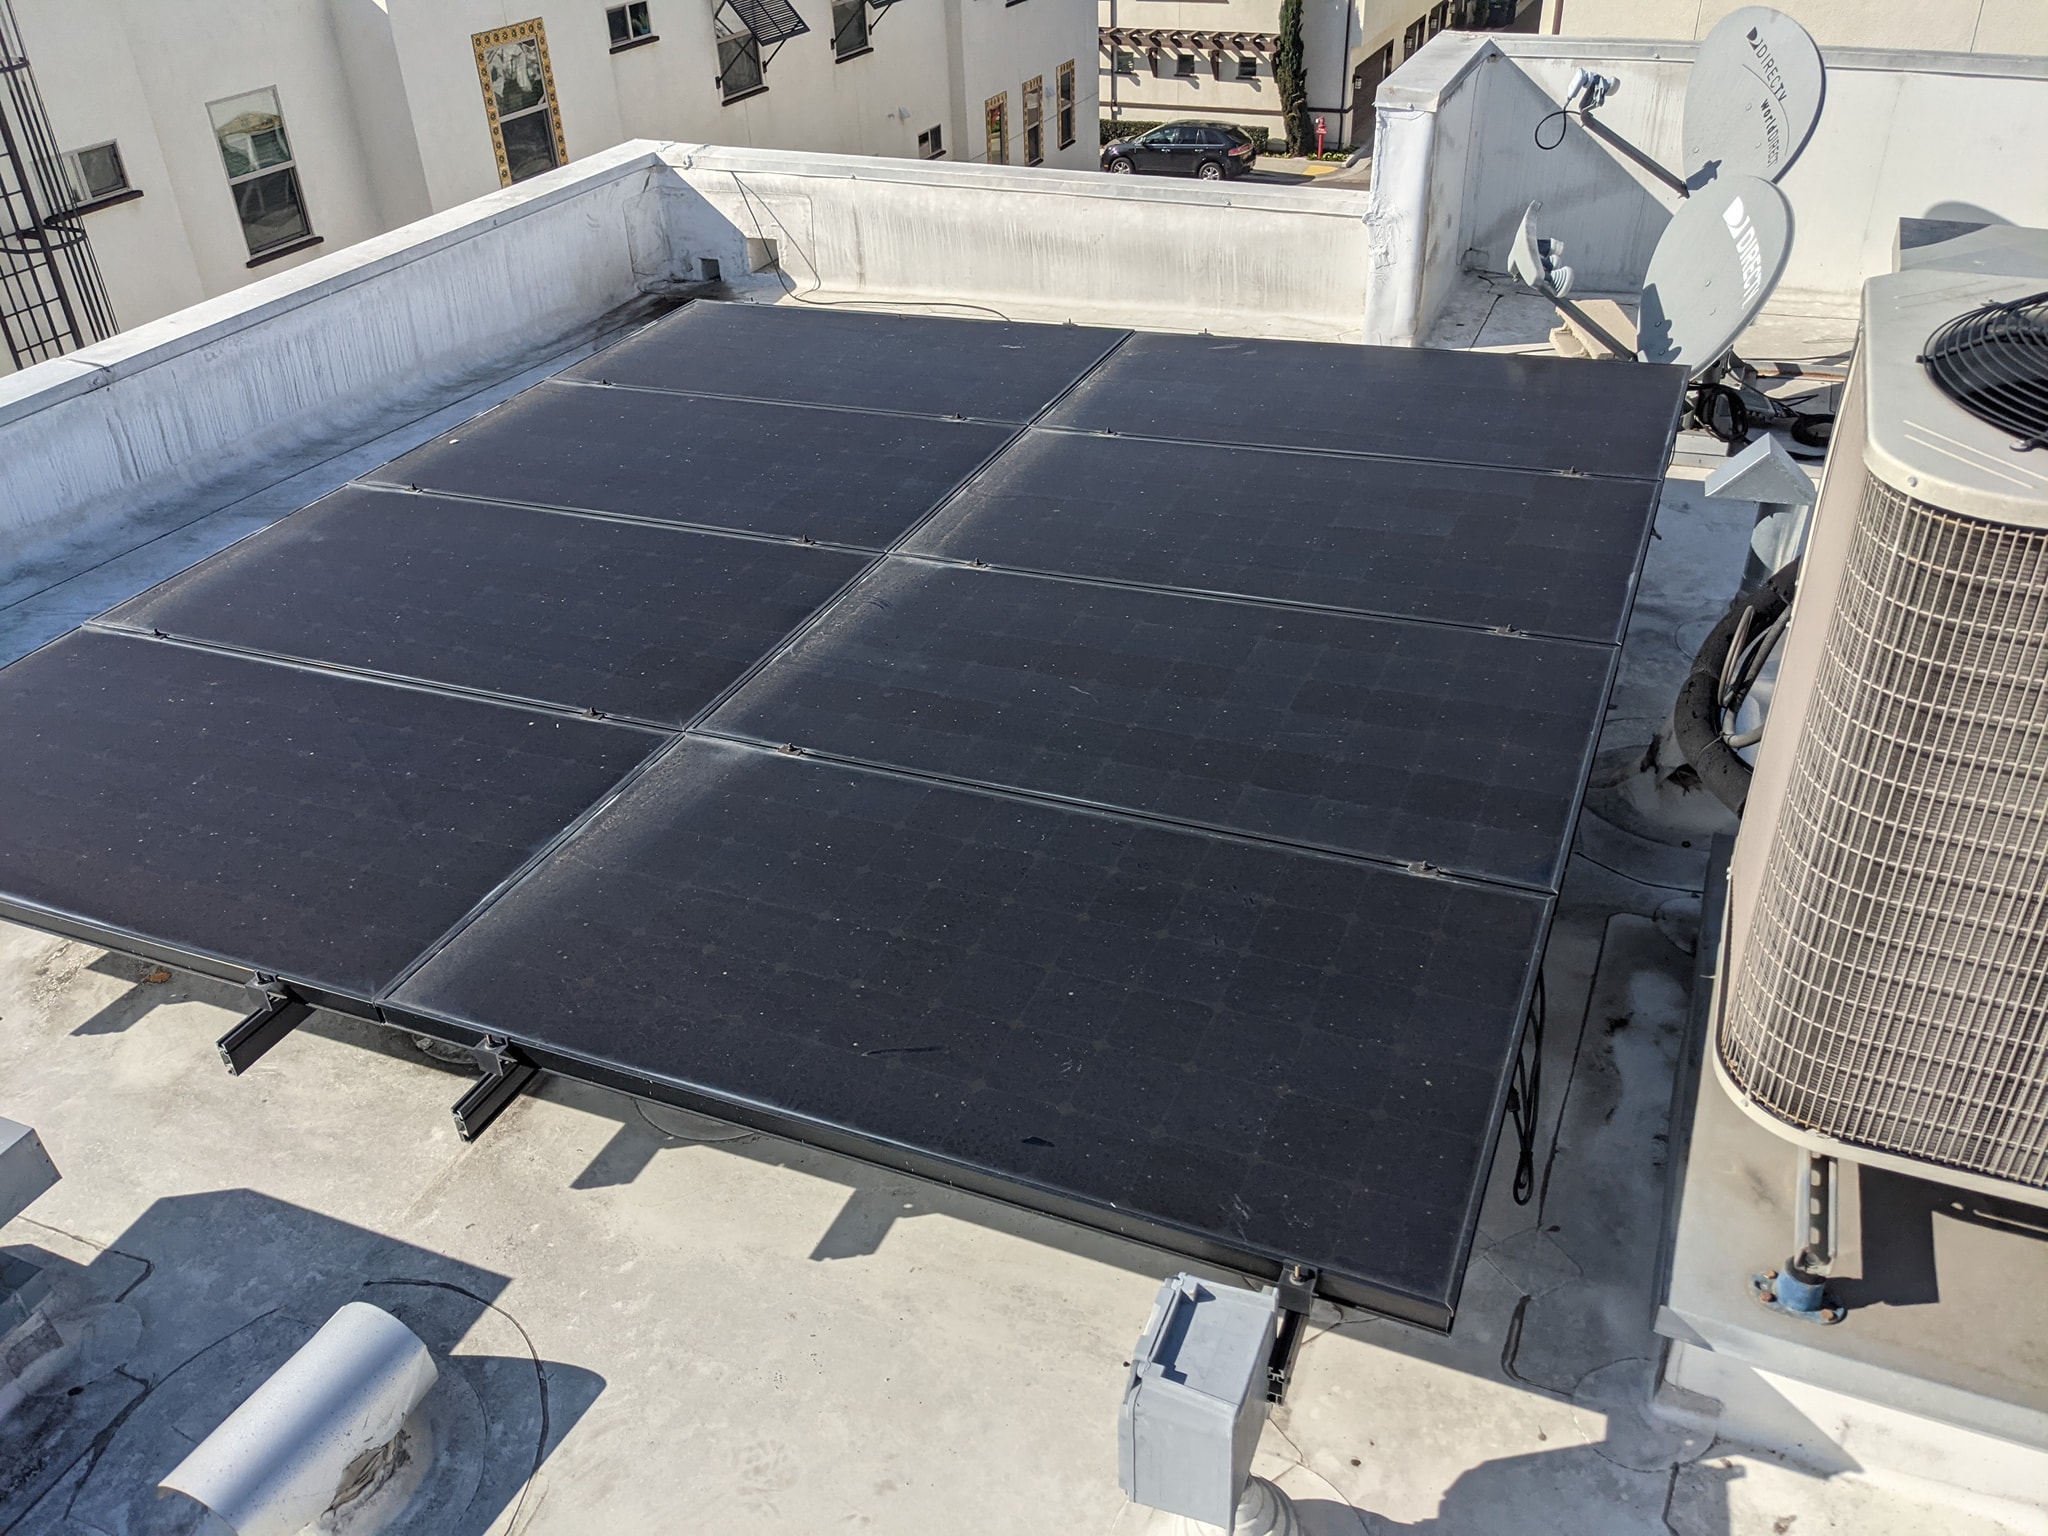
Label: Dusty